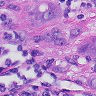
Metastatic tissue present: yes